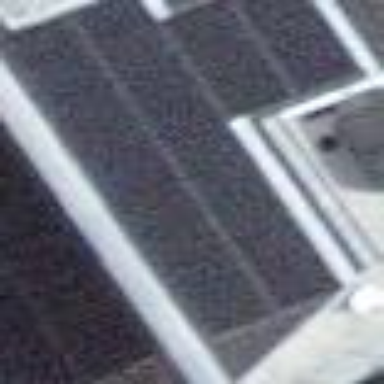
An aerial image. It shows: Solar power generator.